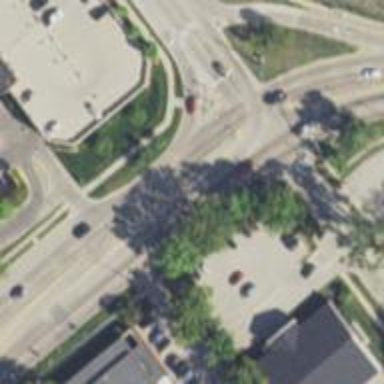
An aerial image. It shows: Footway that serves as traffic island.